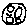
Label: moon